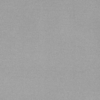
Label: dusty